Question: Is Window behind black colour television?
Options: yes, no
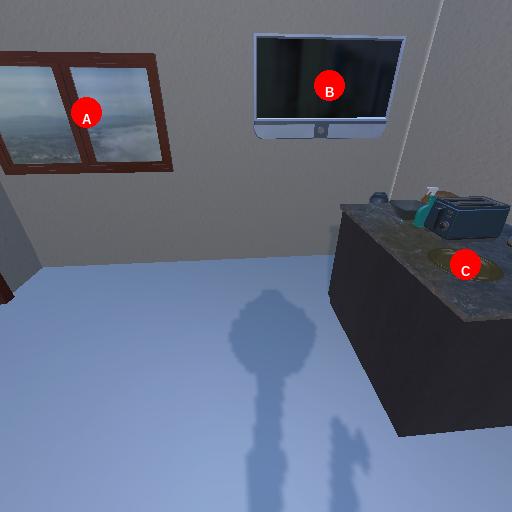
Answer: yes